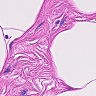
Metastatic tissue present: no